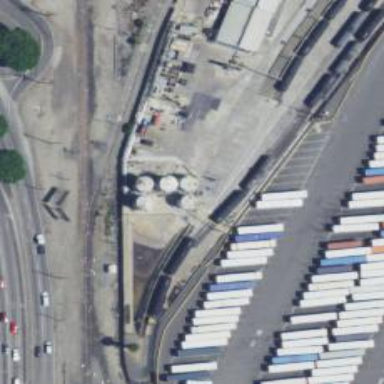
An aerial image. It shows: Railway spur service.